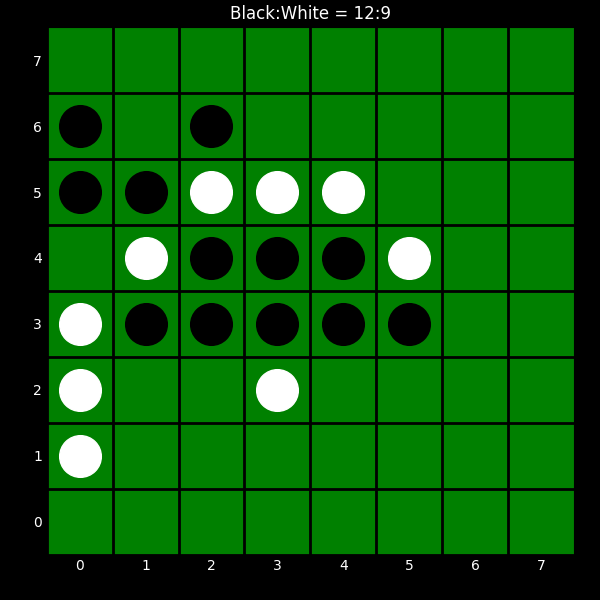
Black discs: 12
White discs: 9